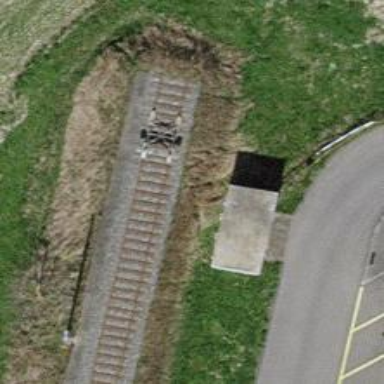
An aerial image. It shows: Railway buffer stop.